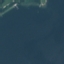
Land use / land cover class: SeaLake